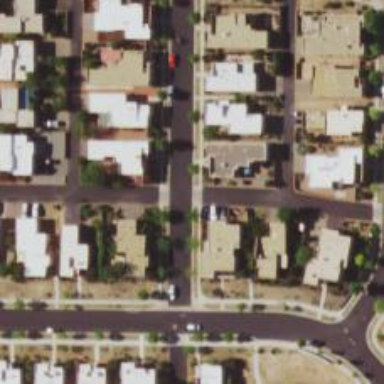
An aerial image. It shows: Asphalt road in residential area.